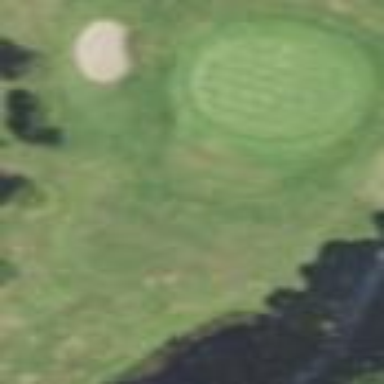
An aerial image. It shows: Grassy area designated as golf fairway.